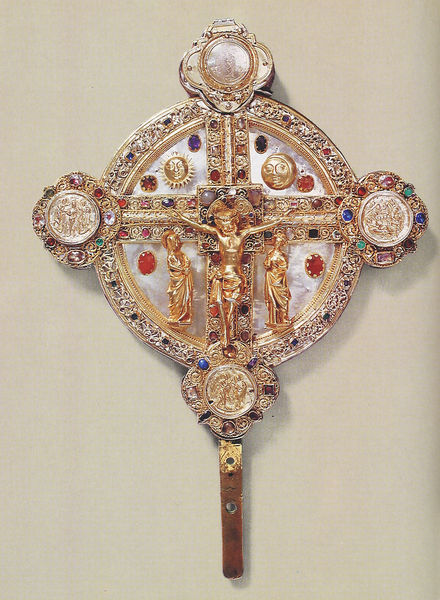
Titel: Vortragekreuz
Standort: Herkunftsort: Freiburg (EU - D - BW)
Institution: Villingen, Domschatz
Schlagwörter: blau, gott, weiß, frauen, rot, ornament, johannes, rahmen, silber, steine, sonne, gold, diamanten, edelsteine, kreis, rund, rand, figuren, ornamente, foto, griff, vier, mond, vergoldet, kreuz, kreise, korpus, christus, jesus, jesus christus, kreuzigung, edelstein, maria, objekt, petrus, verzierungen, wertvoll, rubin, saphir, edelmetall, smaragd, bischofsstab, inri, rubine, der gekreuzigte, juwelen, goild, jesus krz